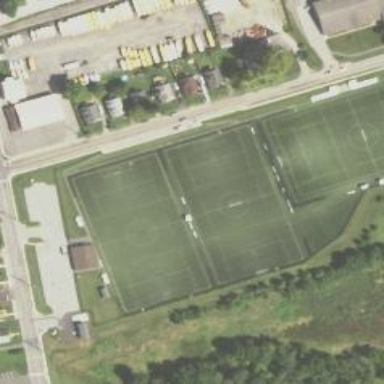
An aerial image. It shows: Soccer pitch for leisureland activities.